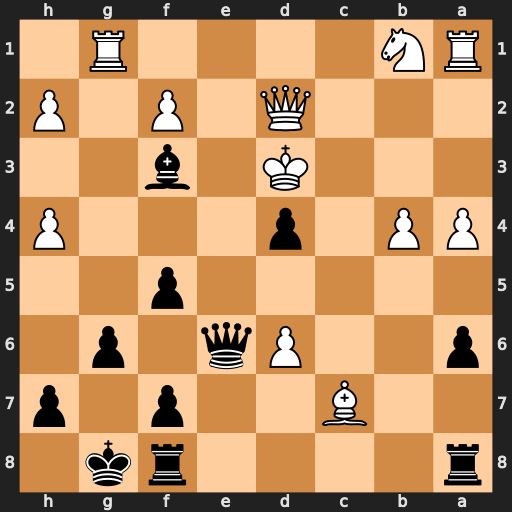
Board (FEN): r4rk1/2B2p1p/p2Pq1p1/5p2/PP1p3P/3K1b2/3Q1P1P/RN4R1
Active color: b
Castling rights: -
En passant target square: -
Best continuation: Qe4+ Kc4 Qd5+